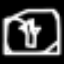
Label: airplane